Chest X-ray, PA view. Patient: 65 years old, sex F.
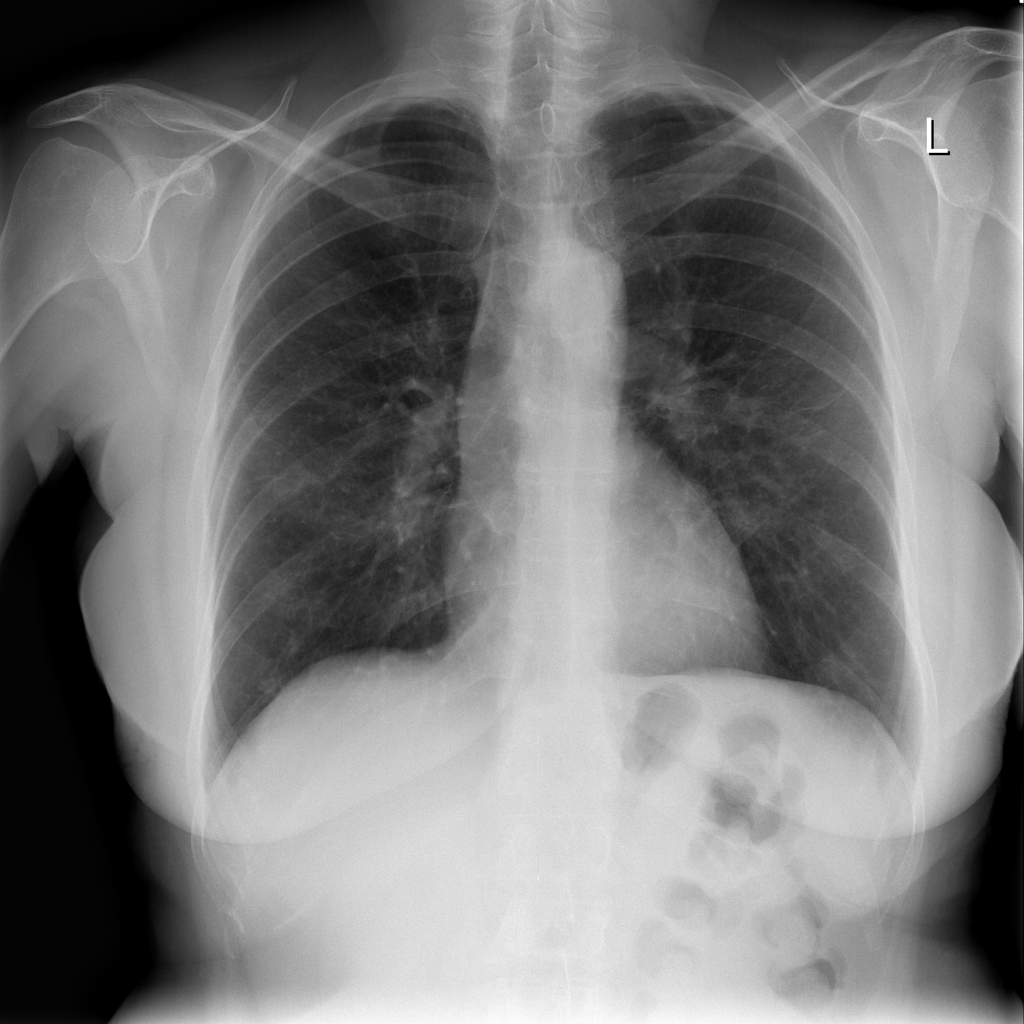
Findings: Atelectasis